Aerial crown-view tile of a tropical tree (Barro Colorado Island, Panama), acquired 20240813:
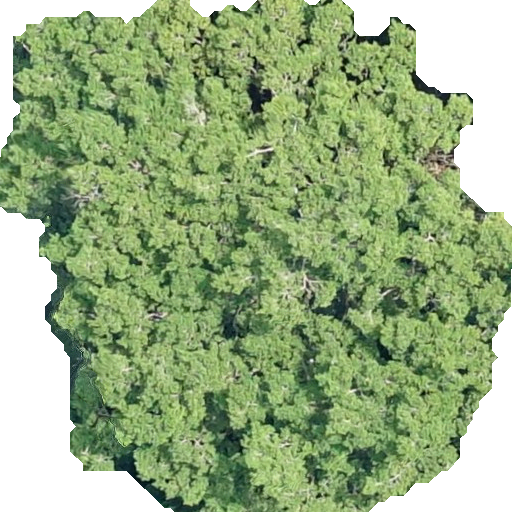
Species: Brosimum alicastrum
GBIF accepted scientific name: Brosimum alicastrum
Crown area: 320.325 m²